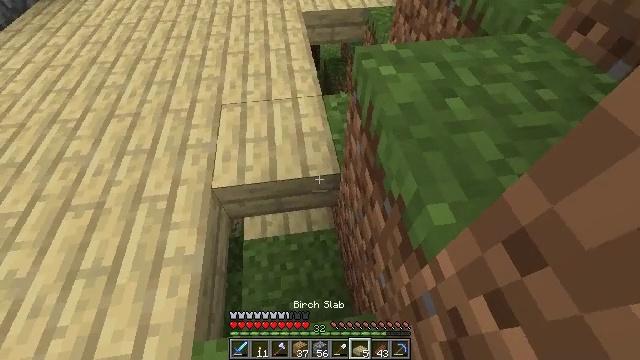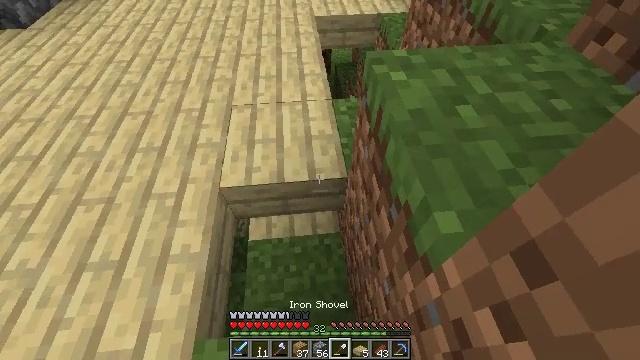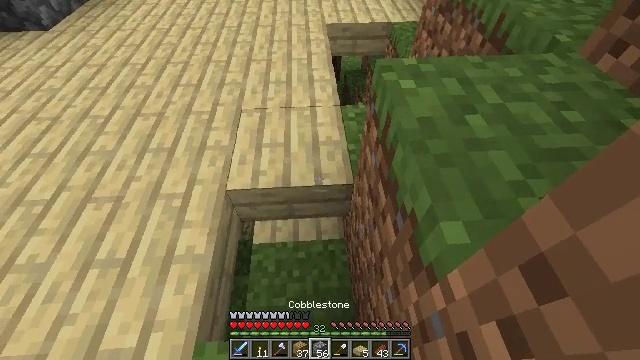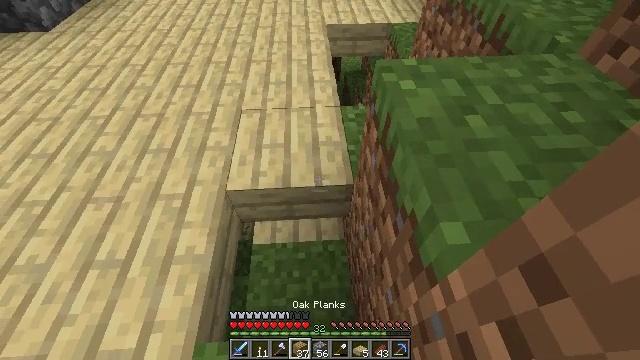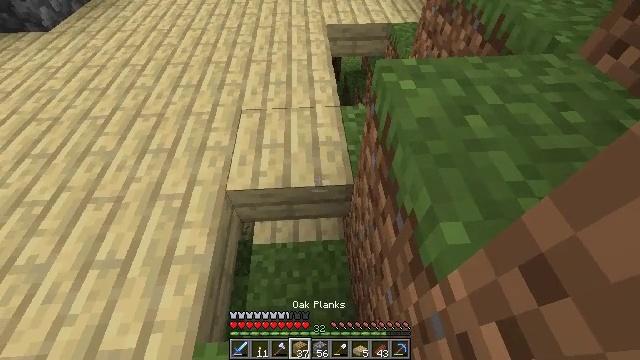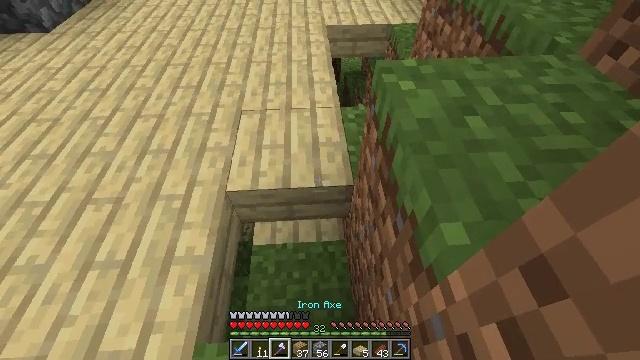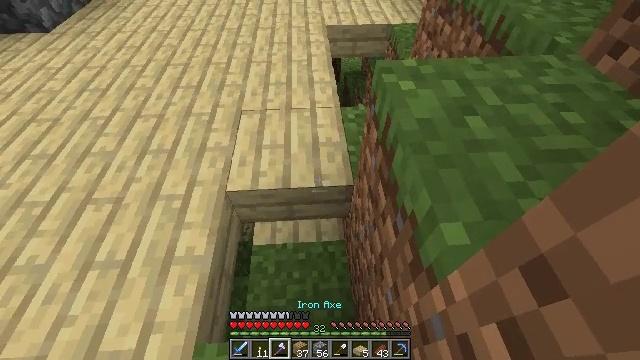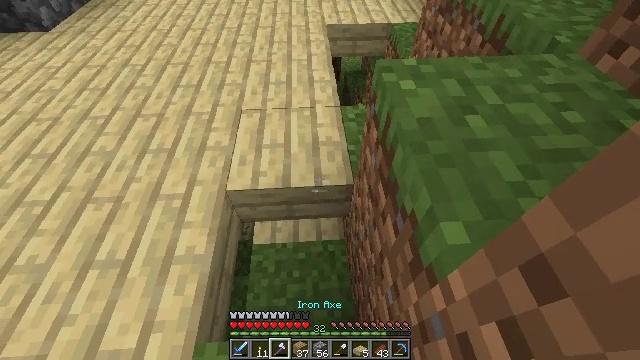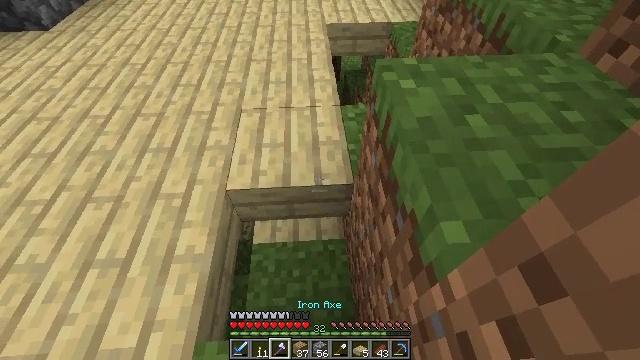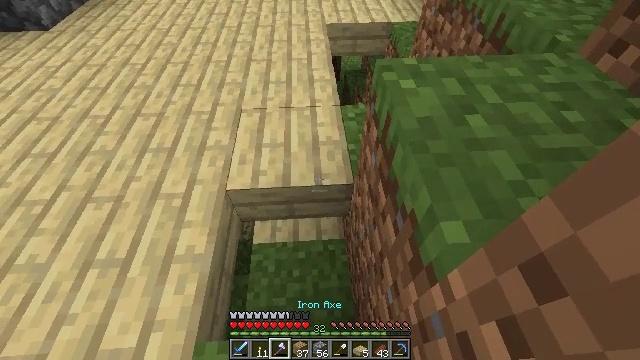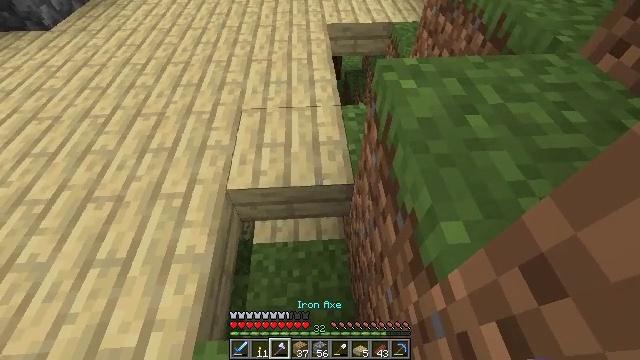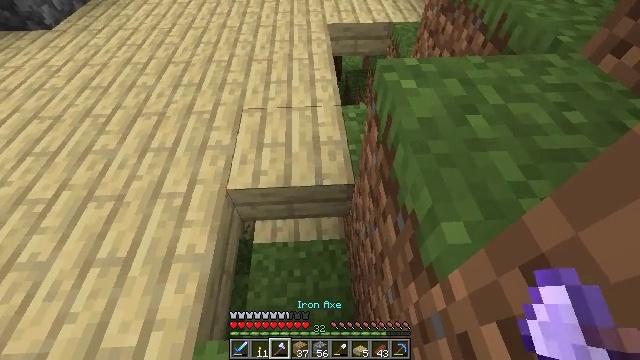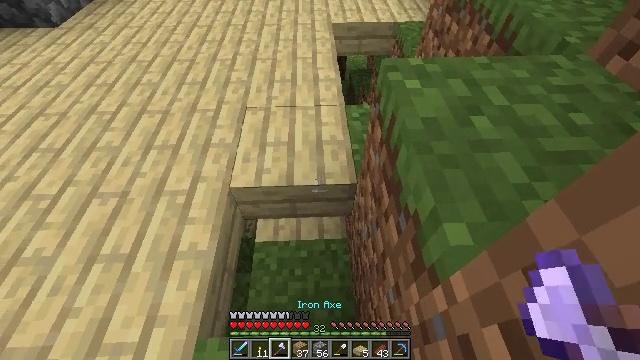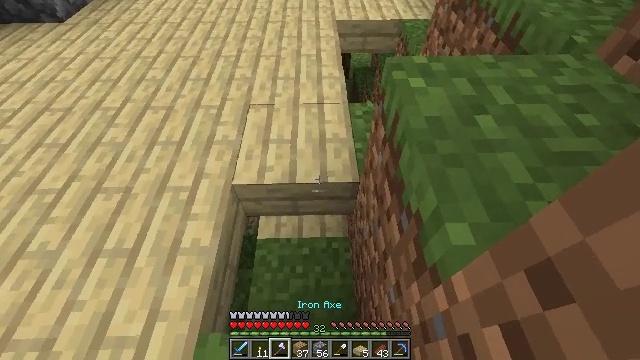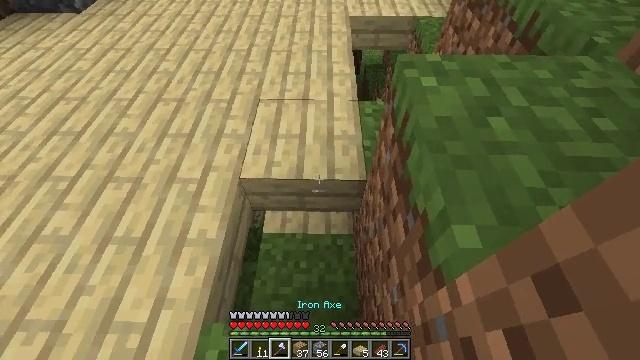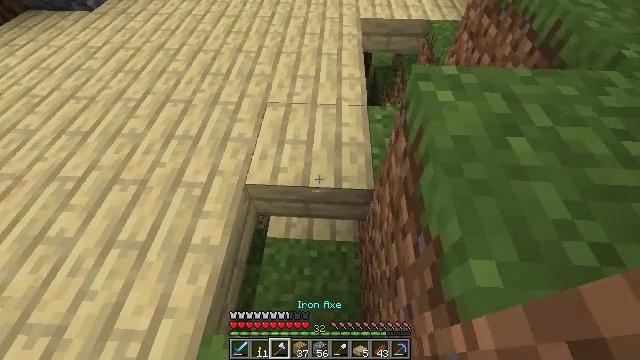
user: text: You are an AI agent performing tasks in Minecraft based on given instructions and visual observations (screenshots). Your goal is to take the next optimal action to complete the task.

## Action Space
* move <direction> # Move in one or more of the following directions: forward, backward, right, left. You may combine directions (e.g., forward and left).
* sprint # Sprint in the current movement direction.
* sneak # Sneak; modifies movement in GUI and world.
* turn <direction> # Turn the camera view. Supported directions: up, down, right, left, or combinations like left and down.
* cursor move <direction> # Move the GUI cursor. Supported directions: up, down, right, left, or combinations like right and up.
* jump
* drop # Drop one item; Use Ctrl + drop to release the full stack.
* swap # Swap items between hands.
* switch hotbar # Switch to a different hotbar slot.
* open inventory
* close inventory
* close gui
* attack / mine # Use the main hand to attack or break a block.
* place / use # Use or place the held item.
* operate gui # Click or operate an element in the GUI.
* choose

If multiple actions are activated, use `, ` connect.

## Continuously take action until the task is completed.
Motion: motion action
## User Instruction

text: Pick up the birch slab after breaking it.
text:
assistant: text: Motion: turn left
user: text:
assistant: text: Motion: turn left and up
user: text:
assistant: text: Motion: no_op
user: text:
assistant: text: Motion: no_op
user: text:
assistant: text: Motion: no_op
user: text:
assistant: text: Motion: no_op
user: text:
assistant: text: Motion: no_op
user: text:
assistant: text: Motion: no_op
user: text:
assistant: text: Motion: no_op
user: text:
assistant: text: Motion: no_op
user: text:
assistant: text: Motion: no_op
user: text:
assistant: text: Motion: no_op
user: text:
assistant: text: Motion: no_op
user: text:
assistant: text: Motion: turn left
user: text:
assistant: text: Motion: move forward, turn left
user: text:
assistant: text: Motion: move forward
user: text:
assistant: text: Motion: move forward
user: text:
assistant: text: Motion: move forward, attack / mine
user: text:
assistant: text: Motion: attack / mine
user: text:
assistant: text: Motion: turn down, attack / mine
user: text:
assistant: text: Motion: turn down, attack / mine
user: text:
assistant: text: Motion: turn down, attack / mine
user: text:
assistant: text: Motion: attack / mine
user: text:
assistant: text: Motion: attack / mine
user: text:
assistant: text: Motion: attack / mine
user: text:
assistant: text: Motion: attack / mine
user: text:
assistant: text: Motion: attack / mine
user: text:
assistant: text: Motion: turn down, attack / mine
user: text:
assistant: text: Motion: turn right and down, attack / mine
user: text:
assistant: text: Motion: move forward, sneak, attack / mine